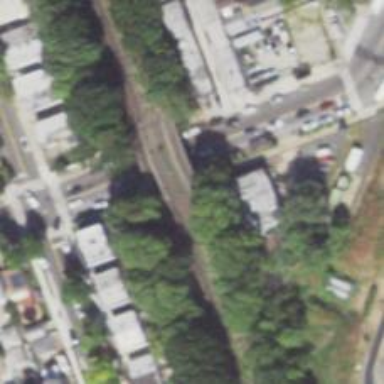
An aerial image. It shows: Abandoned railway.